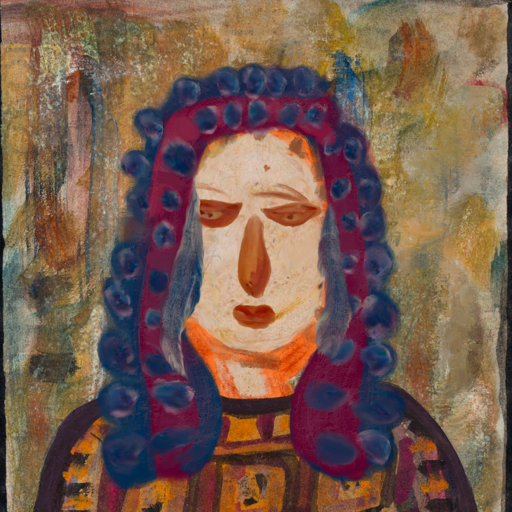
Background: Pipe, Head And Neck Front: Rupkatha, Face Front: Pious_Lady, Bust: Doll, Hair Front: Hill_Girl, Head Accessory: Blank, Second Necklace: Blank, Necklace: Blank, Baby: Blank